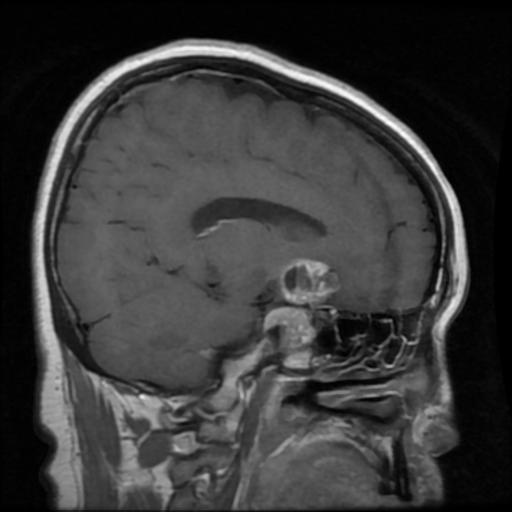
Label: pituitary